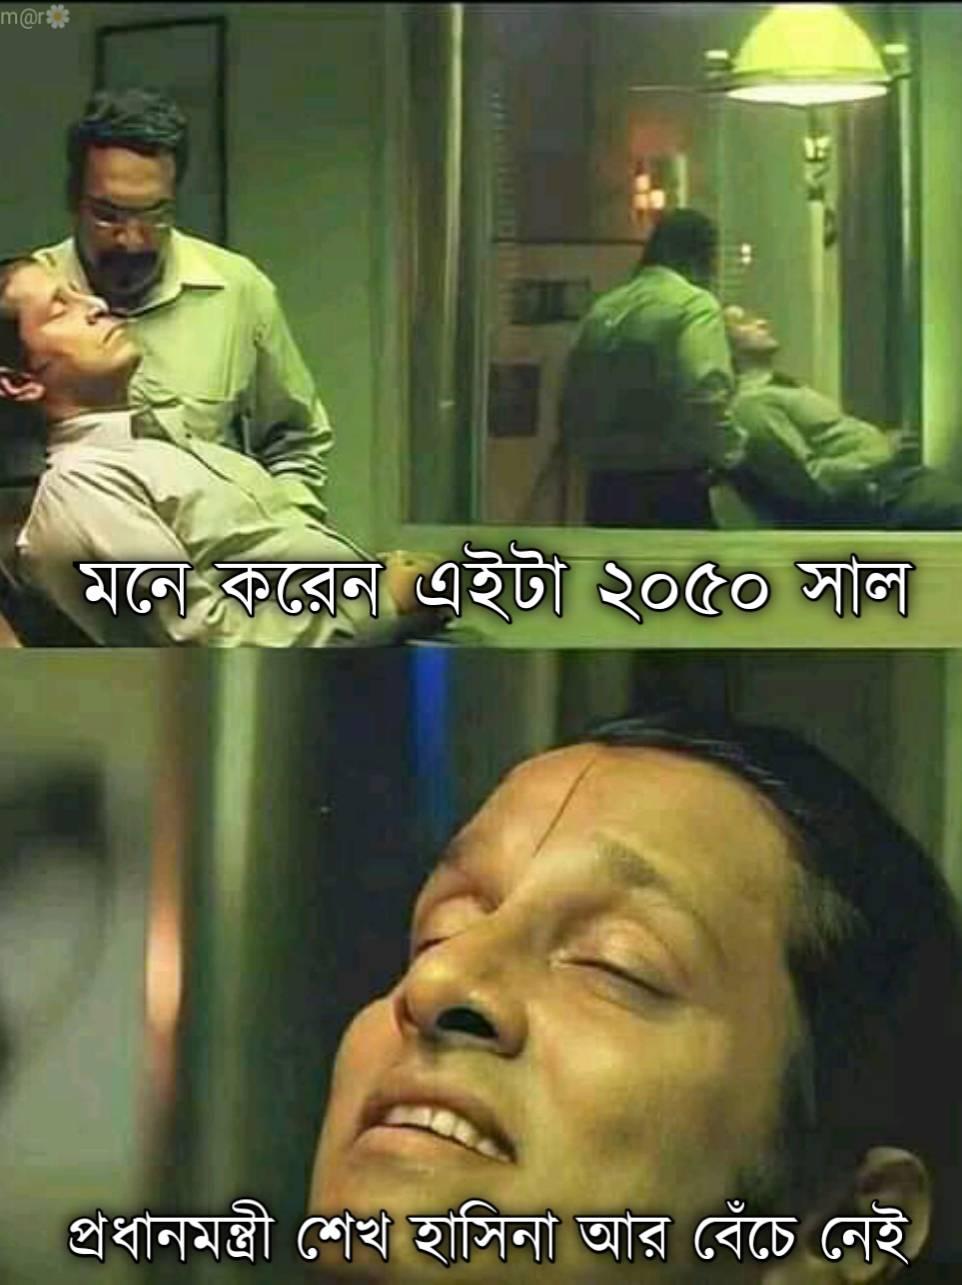
Text: মনে করেন এইটা ২০৫০ সাল প্রধানমন্ত্রী শেখ হাসিনা আর বেঁচে নেই
Label: Hate
Hate category: Political
Targeted group: Organization